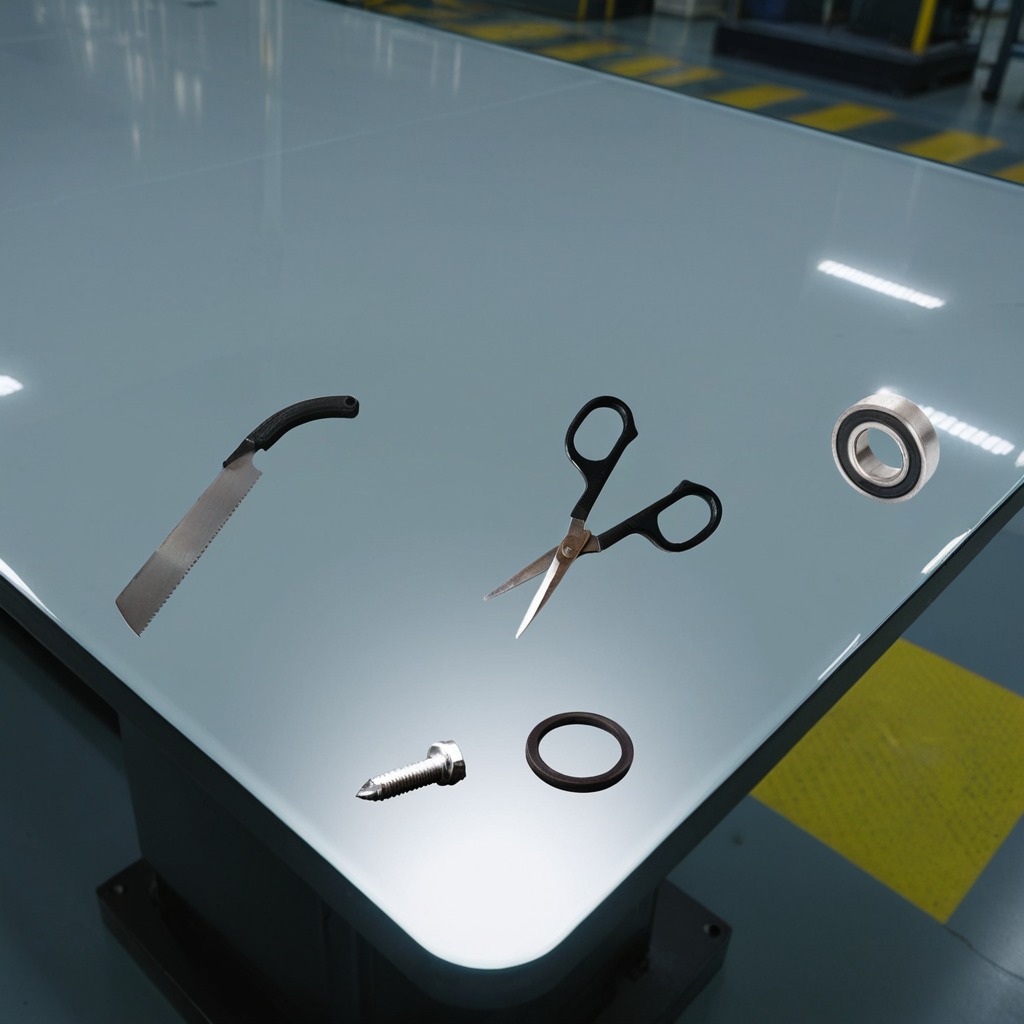
A metal ball bearing, a rubber Oring, a metal machine screw, a handheld metal saw, and a pair of scissors are lying on a high-gloss table in a ship maintenance bay industrial lighting.